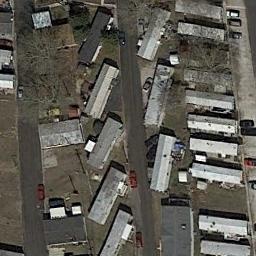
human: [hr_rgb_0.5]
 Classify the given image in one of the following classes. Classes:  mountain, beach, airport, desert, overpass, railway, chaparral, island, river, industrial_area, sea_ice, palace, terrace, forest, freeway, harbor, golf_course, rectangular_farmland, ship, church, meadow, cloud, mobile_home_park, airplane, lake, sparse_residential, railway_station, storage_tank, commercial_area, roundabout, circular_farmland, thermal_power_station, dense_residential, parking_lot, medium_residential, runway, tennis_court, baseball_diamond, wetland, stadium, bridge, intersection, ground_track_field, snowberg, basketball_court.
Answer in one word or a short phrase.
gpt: mobile_home_park